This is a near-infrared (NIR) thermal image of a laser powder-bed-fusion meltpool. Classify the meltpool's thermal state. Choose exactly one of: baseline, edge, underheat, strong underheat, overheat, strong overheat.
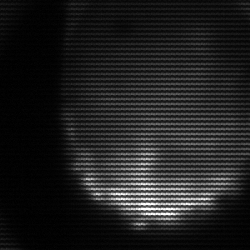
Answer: edge